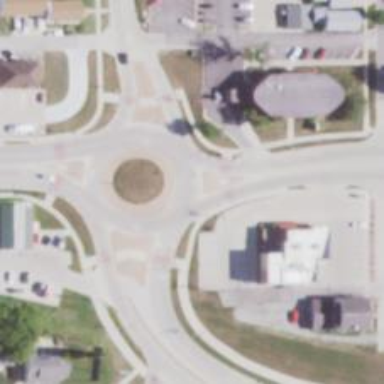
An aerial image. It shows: Roundabout on primary highway.